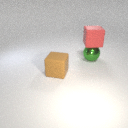
large green metal sphere behind large brown rubber cube